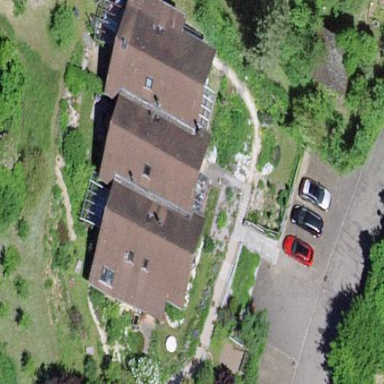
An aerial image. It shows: Terrace building.